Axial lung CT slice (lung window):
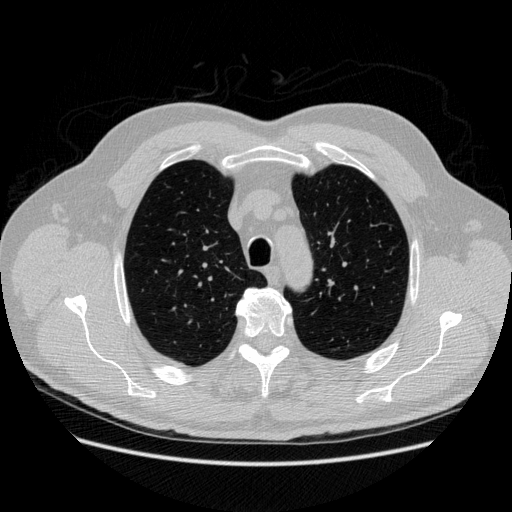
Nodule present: yes
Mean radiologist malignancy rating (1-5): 4